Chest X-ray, AP view. Patient: 55 years old, sex M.
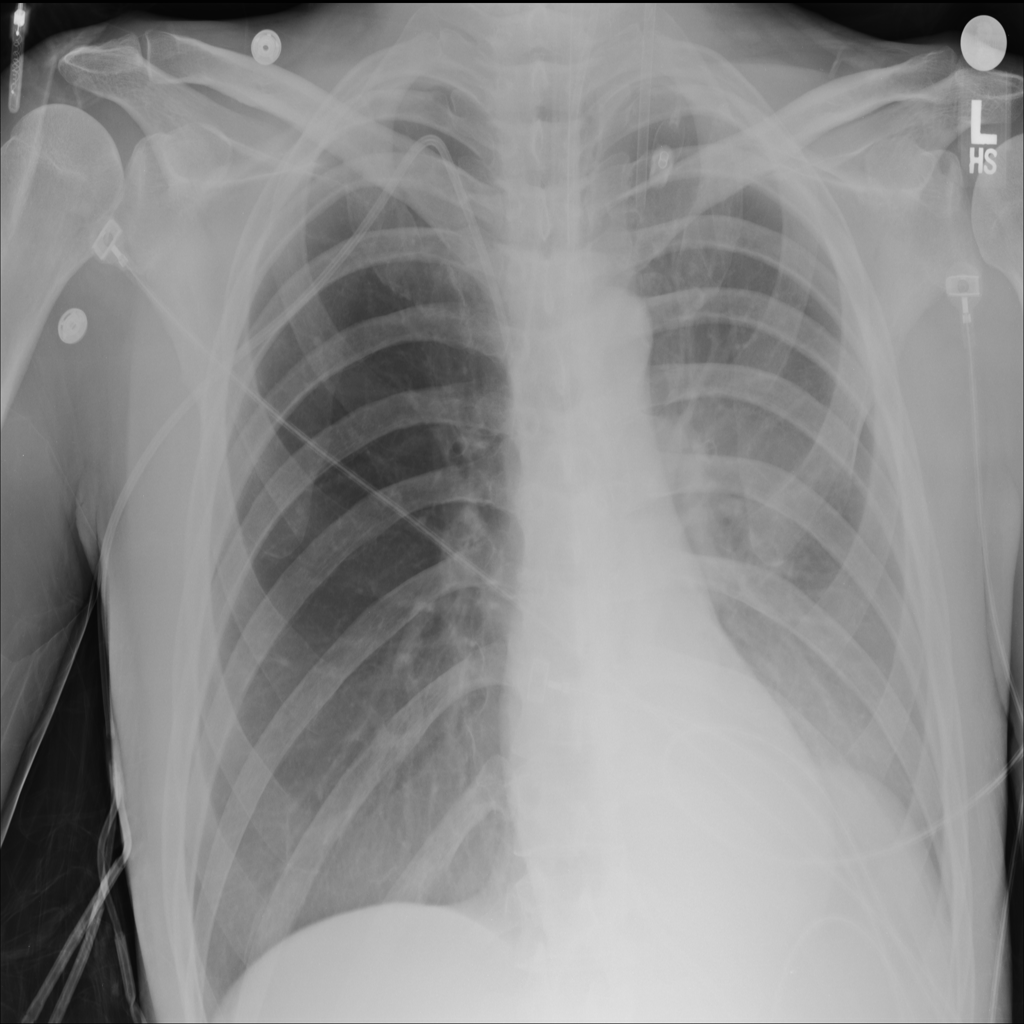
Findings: Atelectasis, Effusion